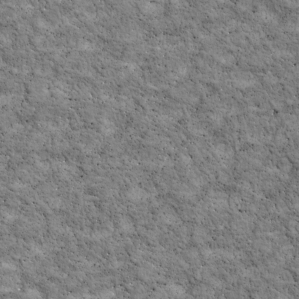
Label: non_frost